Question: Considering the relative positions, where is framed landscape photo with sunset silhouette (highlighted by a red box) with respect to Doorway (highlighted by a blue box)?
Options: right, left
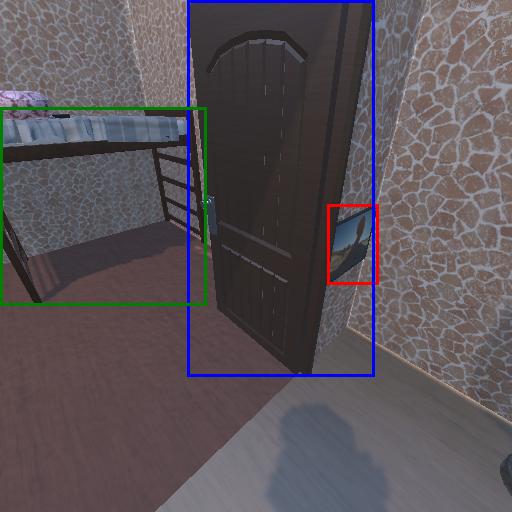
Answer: right